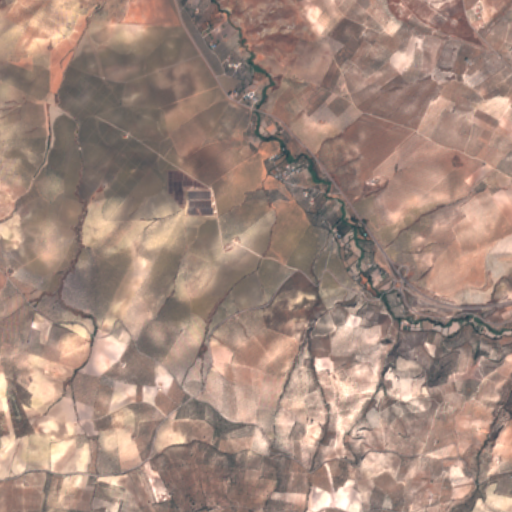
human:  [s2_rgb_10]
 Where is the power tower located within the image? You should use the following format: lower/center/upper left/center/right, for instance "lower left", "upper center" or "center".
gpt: The power tower is located in the upper center of the image.
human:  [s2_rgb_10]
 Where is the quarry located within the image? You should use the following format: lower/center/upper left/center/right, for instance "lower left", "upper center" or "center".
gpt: There is no quarry in the image.